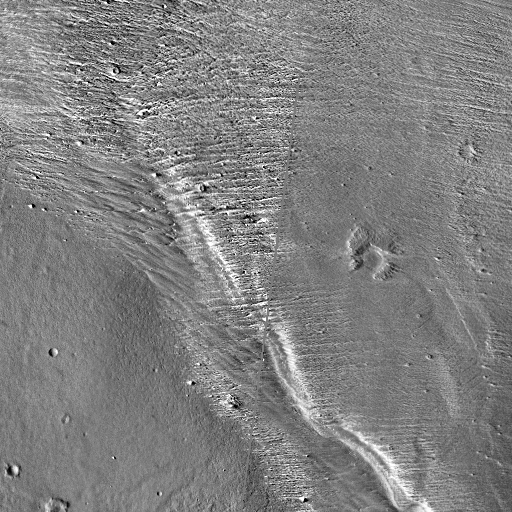
Crater classes present: Background, Other, Buried